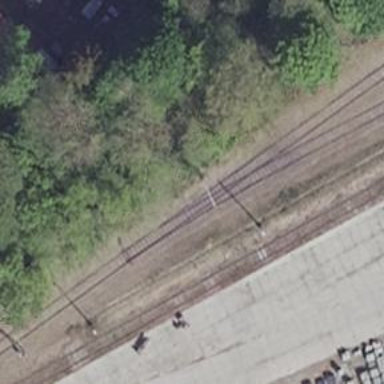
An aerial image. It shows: Siding railway line with electrified contact line for the trains.